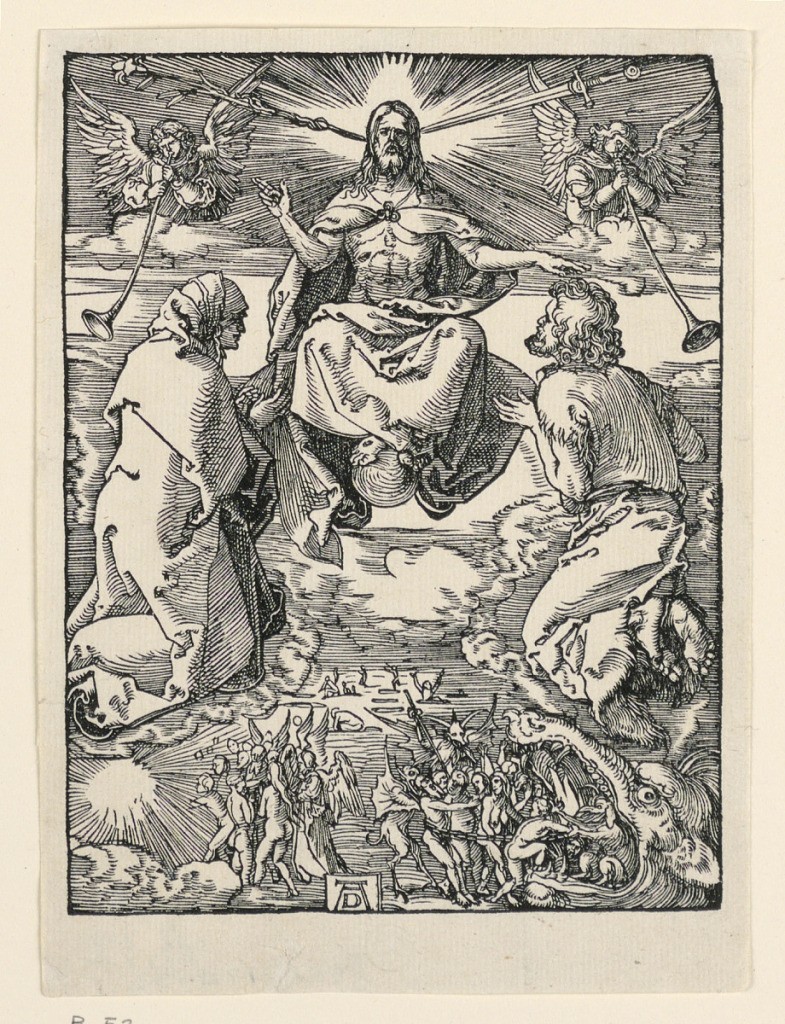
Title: The Last Judgment, from The Little Passion Series
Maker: Albrecht Dürer, German, 1471–1528
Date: ca. 1509–1511
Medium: Woodcut on paper
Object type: Print
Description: Christ appears in the upper center of the composition, facing the spectator. He is accompanied by two angels blowing trumpets. The Virgin kneels at left; Saint John at right. The blessed and condemned are seen below. Monogram of Dürer near left center.